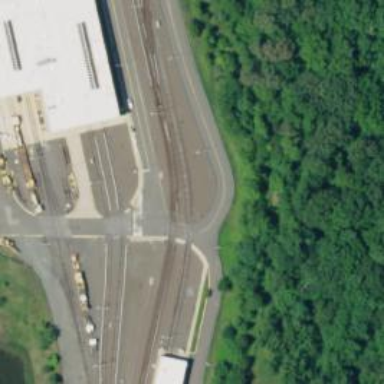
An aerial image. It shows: Electrified rail passing through service yard.